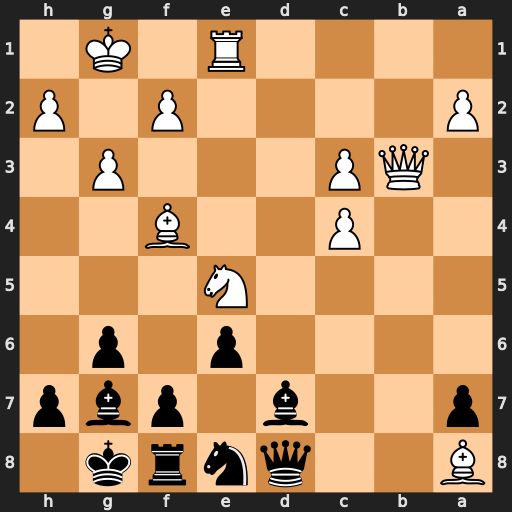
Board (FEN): B2qnrk1/p2b1pbp/4p1p1/4N3/2P2B2/1QP3P1/P4P1P/4R1K1
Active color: b
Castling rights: -
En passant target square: -
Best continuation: Bxe5 Bxe5 Qxa8